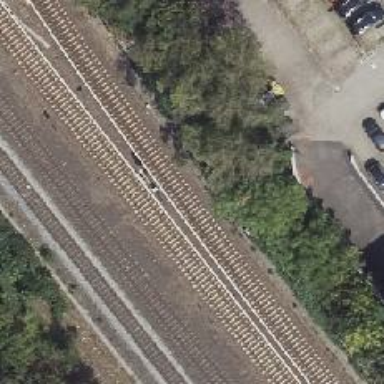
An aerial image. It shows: Railway signal.